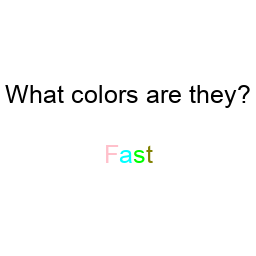
Color: pink, cyan, lime, olive
Background color: white
Question text color: black